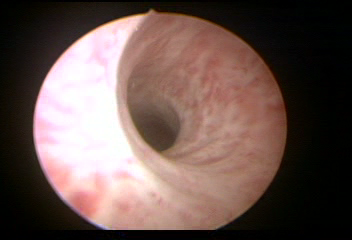
Modality: WLC
Class: Normal mucosa
Bladder cancer association: No